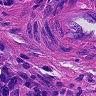
Metastatic tissue present: no